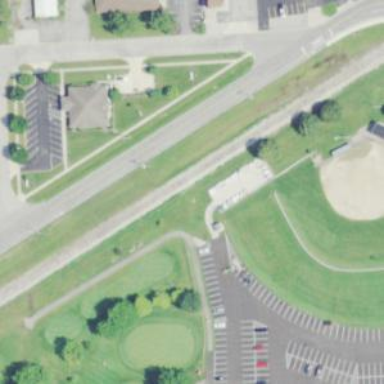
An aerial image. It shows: Path for both roads and golfers.